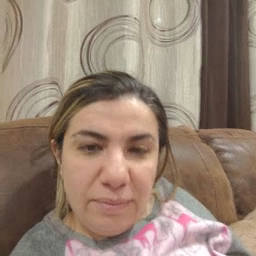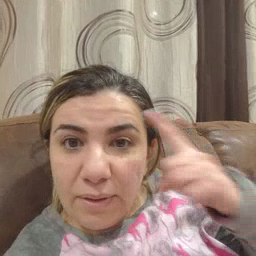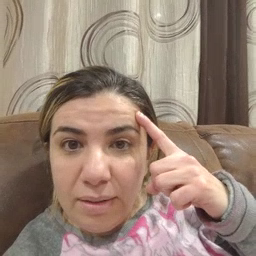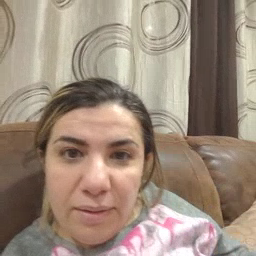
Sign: think